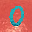
Label: 0